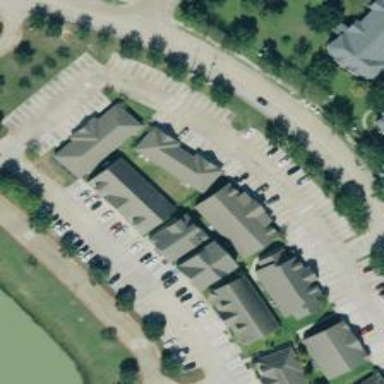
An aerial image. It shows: Parking space.